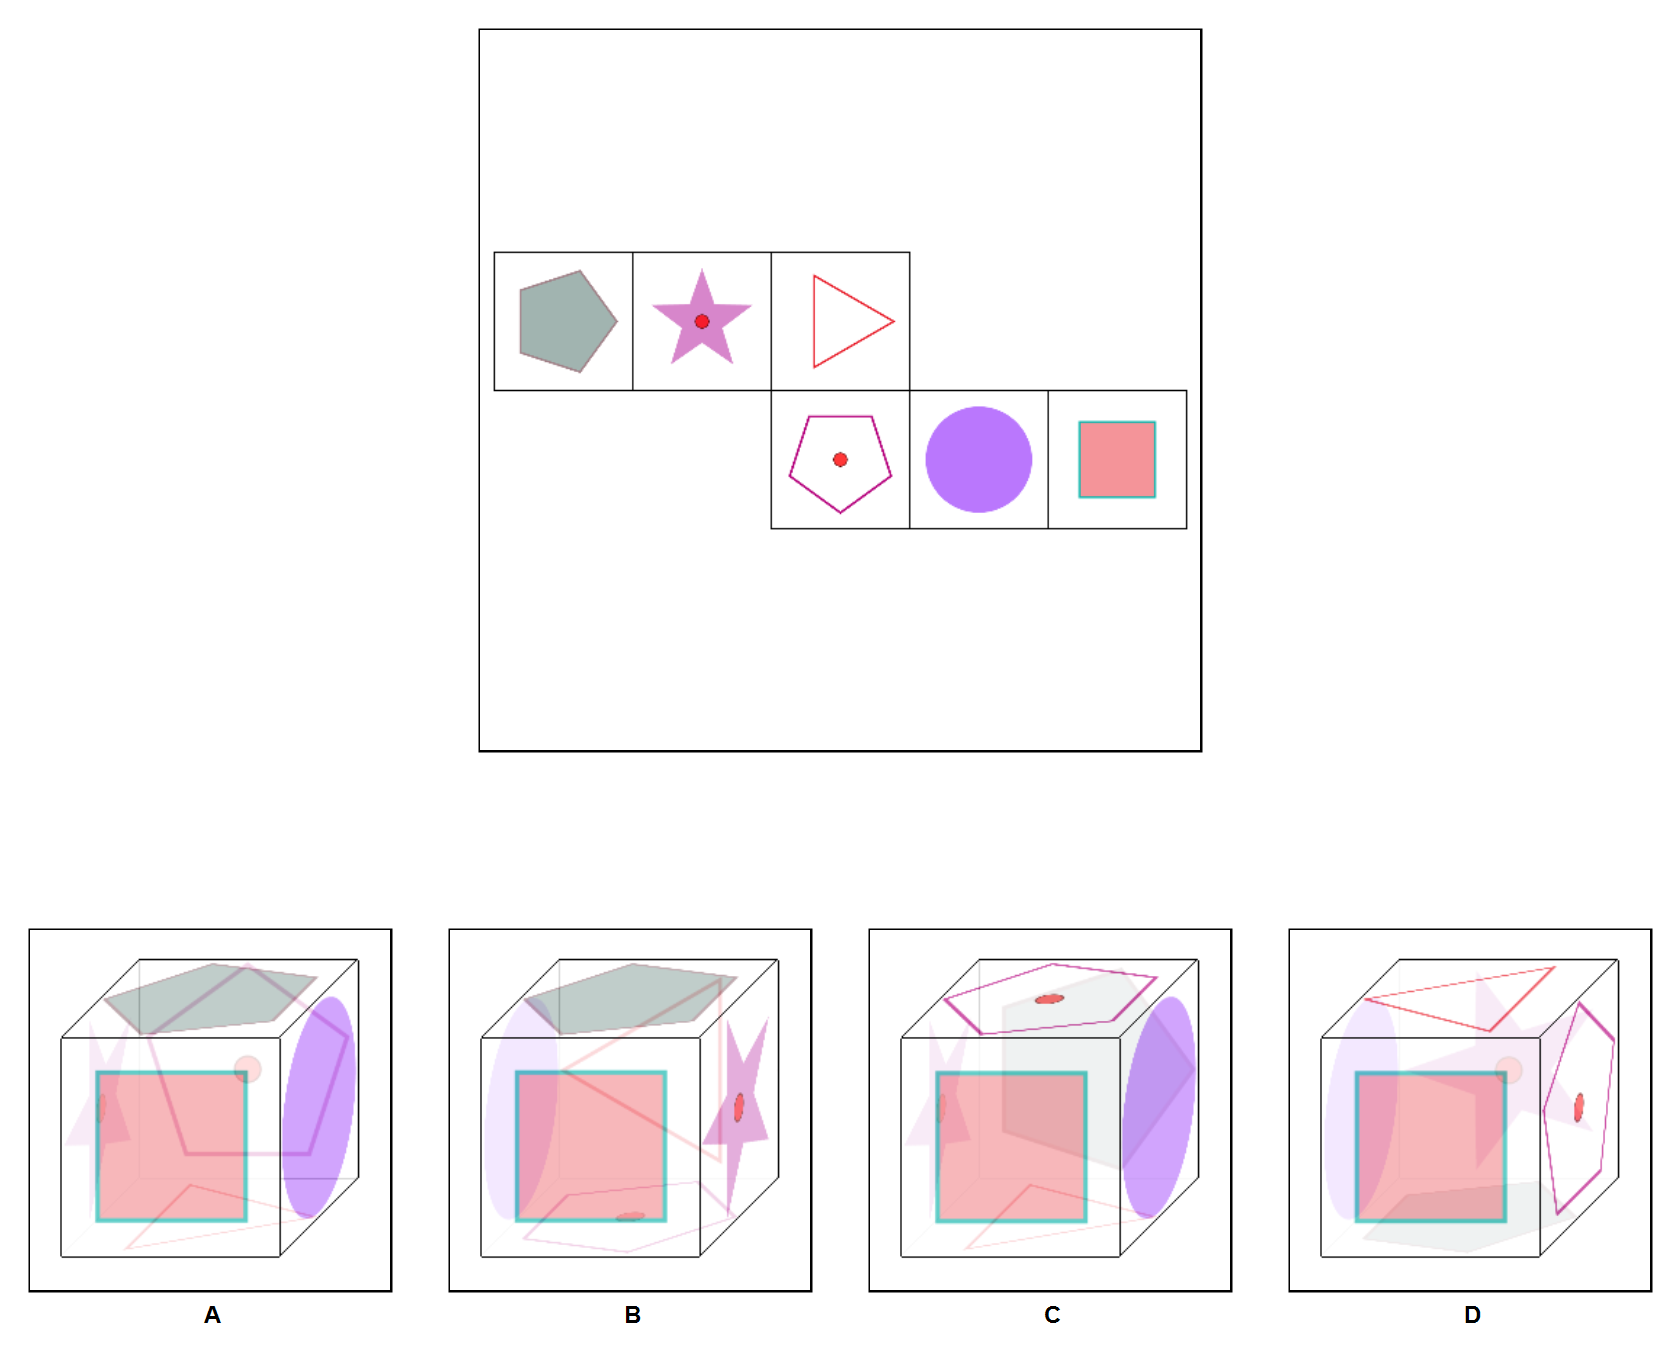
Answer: A